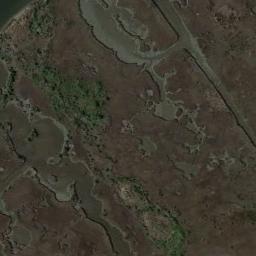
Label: wetland